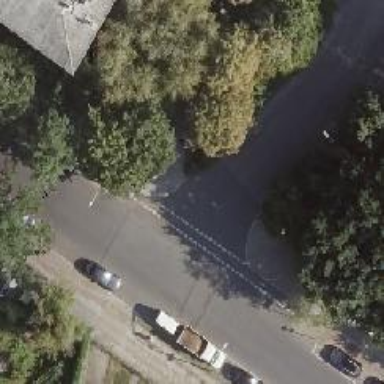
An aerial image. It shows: Road with "give way" sign.